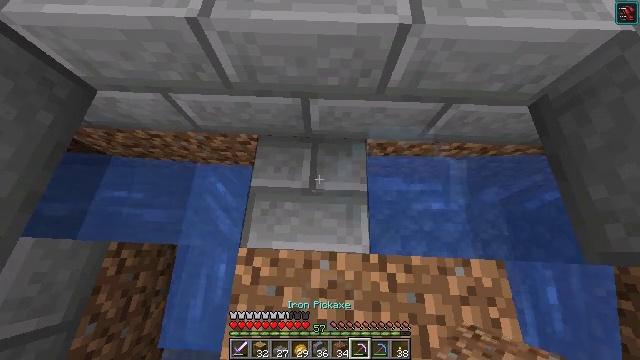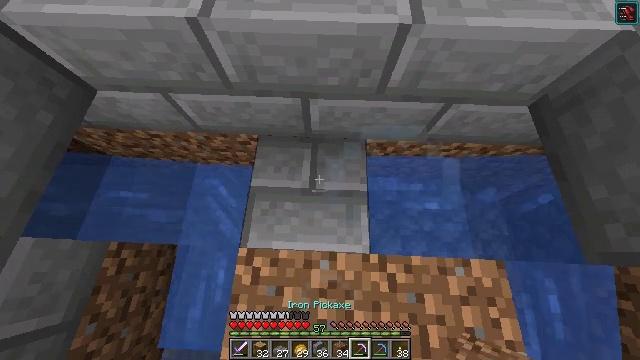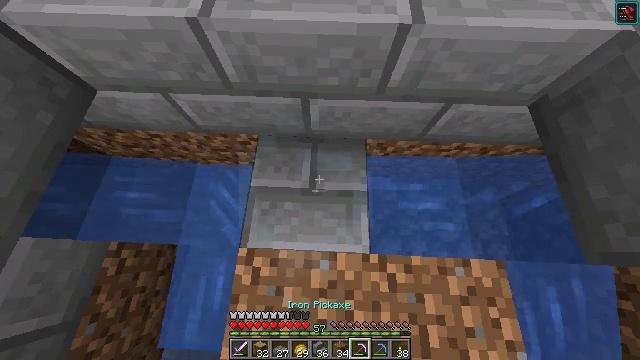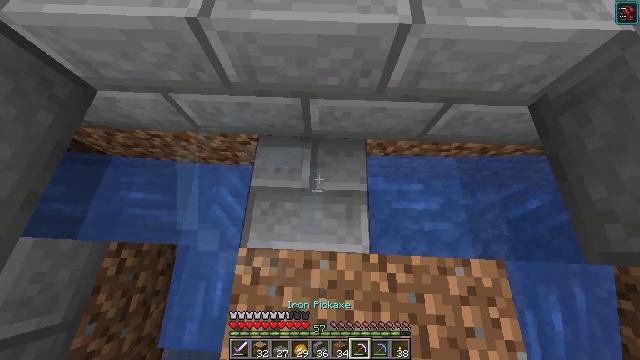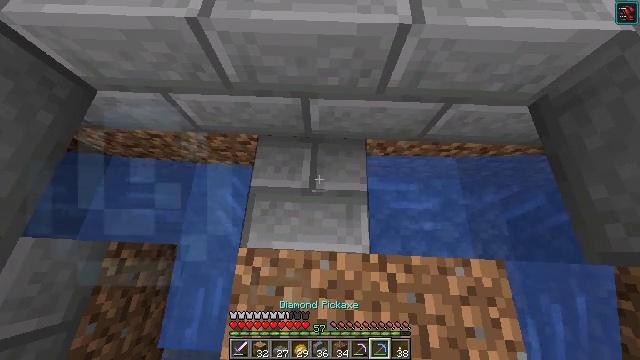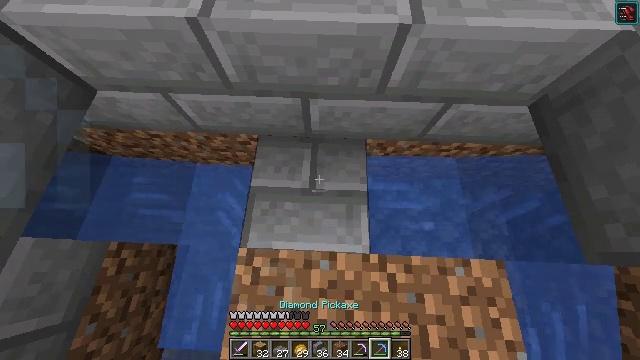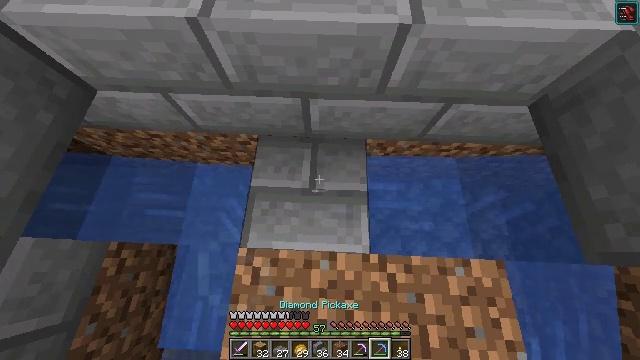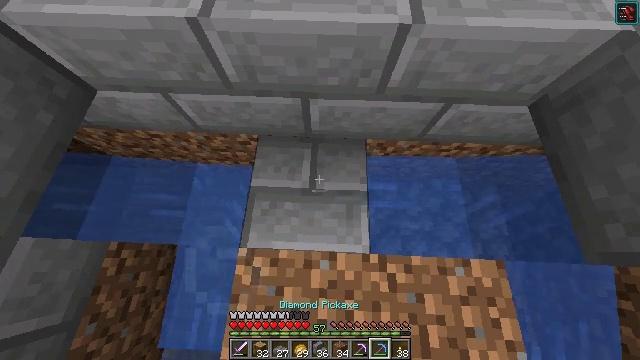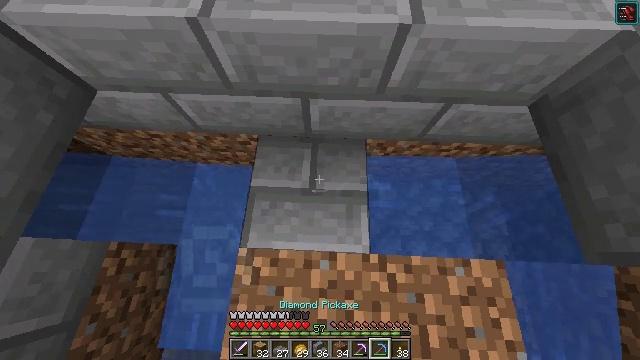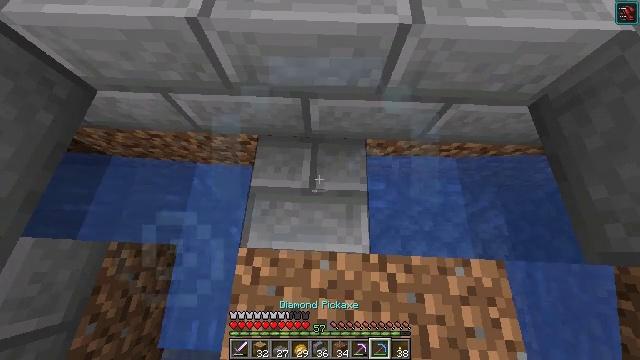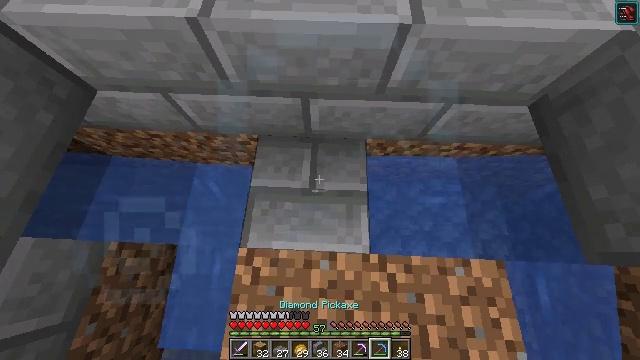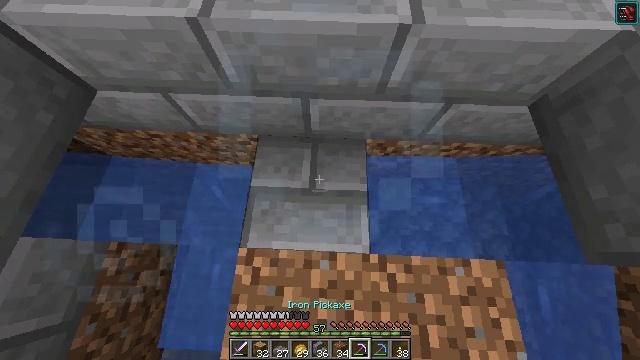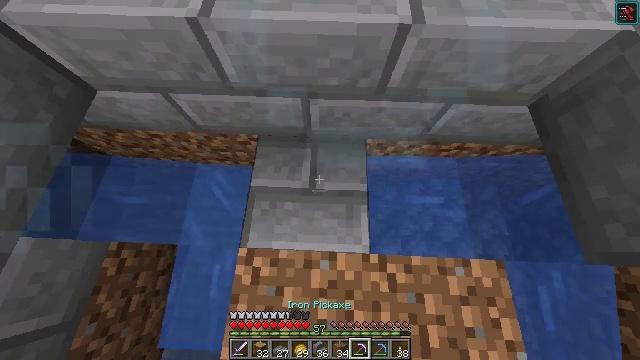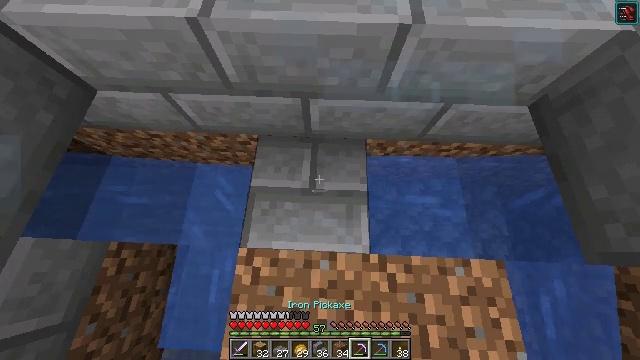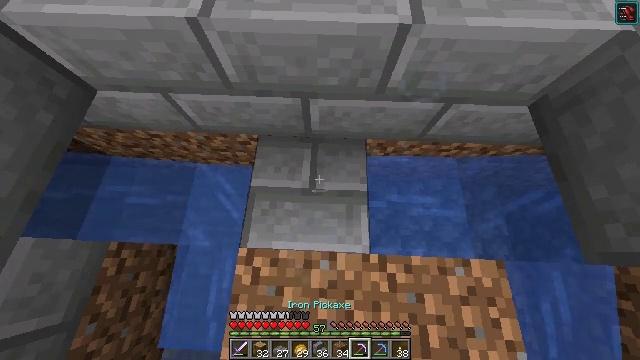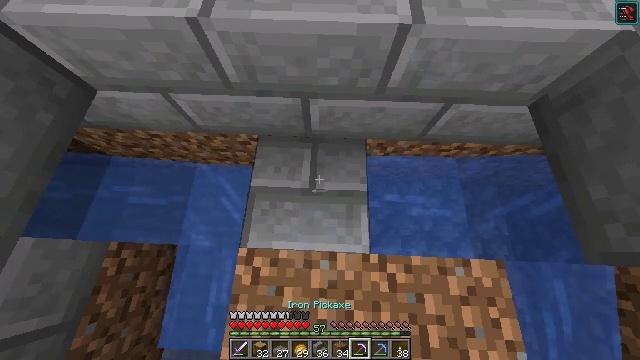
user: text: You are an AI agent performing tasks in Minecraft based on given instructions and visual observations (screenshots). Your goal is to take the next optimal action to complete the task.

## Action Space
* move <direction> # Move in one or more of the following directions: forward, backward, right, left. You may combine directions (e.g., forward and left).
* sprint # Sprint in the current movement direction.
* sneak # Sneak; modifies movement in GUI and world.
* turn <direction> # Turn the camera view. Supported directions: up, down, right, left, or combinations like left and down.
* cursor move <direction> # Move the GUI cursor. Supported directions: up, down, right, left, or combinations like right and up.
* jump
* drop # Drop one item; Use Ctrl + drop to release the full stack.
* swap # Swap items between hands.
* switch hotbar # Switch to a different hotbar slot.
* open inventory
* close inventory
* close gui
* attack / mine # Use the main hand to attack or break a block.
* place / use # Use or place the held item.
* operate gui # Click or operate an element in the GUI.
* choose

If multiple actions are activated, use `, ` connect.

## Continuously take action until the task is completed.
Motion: motion action
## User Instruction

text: Gather the stone brick slab for your inventory.
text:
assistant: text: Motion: no_op
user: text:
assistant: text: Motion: no_op
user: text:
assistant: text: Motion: no_op
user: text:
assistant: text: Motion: no_op
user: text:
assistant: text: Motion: no_op
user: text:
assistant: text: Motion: no_op
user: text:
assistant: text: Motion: no_op
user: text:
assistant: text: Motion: no_op
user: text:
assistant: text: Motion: no_op
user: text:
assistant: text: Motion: no_op
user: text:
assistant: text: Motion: no_op
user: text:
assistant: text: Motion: no_op
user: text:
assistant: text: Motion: no_op
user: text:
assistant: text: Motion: no_op
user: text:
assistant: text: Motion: no_op
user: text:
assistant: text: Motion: no_op
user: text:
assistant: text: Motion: no_op
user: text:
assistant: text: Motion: no_op
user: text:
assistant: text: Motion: no_op
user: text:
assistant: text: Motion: no_op
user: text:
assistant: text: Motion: no_op
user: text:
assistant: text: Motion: no_op
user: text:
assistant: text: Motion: no_op
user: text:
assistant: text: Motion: no_op
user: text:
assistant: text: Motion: no_op
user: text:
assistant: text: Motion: no_op
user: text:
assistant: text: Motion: no_op
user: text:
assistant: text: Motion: no_op
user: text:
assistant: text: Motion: no_op
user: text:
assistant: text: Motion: no_op